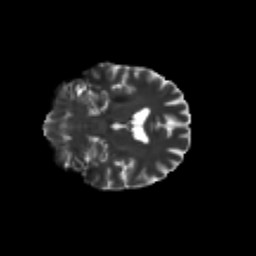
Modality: T2w
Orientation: coronal
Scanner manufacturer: siemens
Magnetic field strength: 3 T
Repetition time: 9.2 s
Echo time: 0.084 s